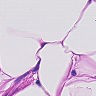
Metastatic tissue present: no